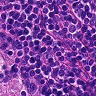
Metastatic tissue present: no